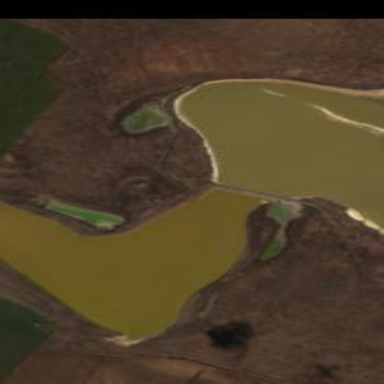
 man-made structure used for waste disposal in mining activities."